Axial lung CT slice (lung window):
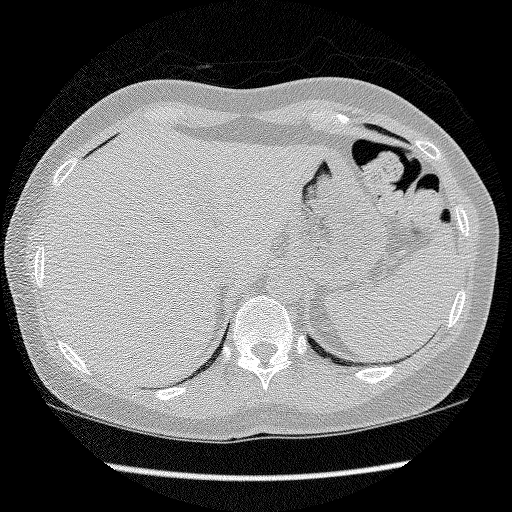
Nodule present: no